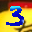
Label: 3